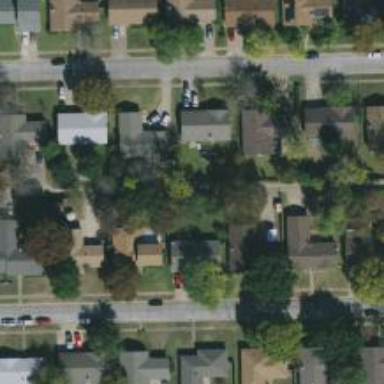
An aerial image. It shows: Alley classified as service road.